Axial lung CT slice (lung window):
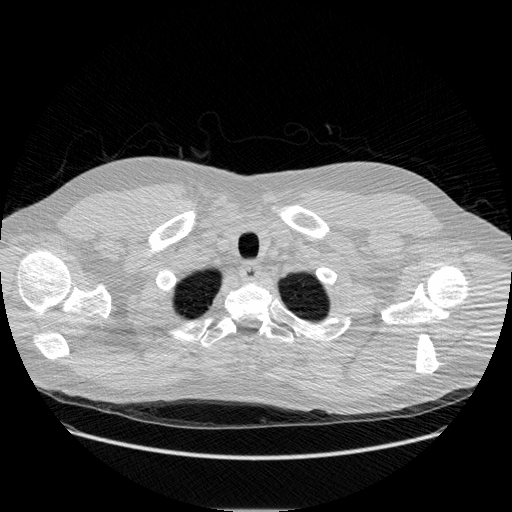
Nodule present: no